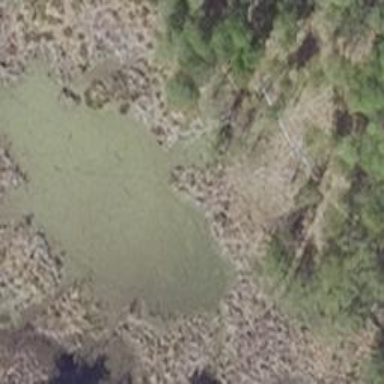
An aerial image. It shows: Pond with natural water.